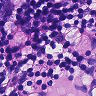
Metastatic tissue present: no